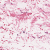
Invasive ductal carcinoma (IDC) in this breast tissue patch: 0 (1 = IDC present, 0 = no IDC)